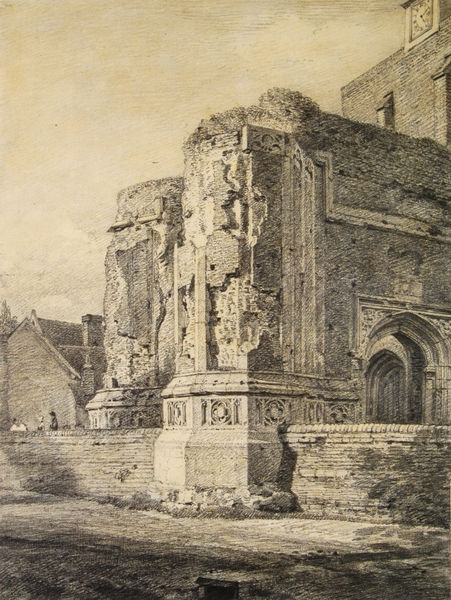
Titel: East Bergholt Church Tower, from the South-East
Künstler: John Constable
Standort: London
Institution: Courtauld Institute Gallery
Schlagwörter: dunkel, feder, himmel, mann, schatten, weiß, wolken, gelb, kirchturm, menschen, ocker, stadt, ausschnitt, fenster, frau, grau, hell, hut, licht, männer, pfeiler, schmuck, schwarz, skizze, strasse, säule, tür, zeichnung, dach, gebäude, gras, haus, schloss, weg, wolke, beige, alt, wand, architektur, mensch, sockel, stein, steine, erde, häuser, kirche, pfad, sonne, boden, england, gotik, renaissance, kamin, schornstein, turm, papier, ansicht, bogen, fassade, dorf, dächer, giebel, mauer, ziegel, grafik, graphik, tag, backstein, platz, rundbogen, romantik, treppen, zerstörung, detail, ornamente, uhr, tor, foto, verfall, eingang, laviert, ruine, burg, torbogen, dom, druck, schwarz-weiss, radierung, stich, bleistift, schachtel, ruinen, pinsel, kathedrale, bleistiftzeichnung, rom, fries, gemäuer, portal, tore, stadttor, kaputt, gesims, bewachsen, portale, risalit, mauern, apsis, romanik, chor, zerstört, stadtmauer, geschosse, zeit, gelblich, sakralbau, verfallen, römisch, turmuhr, zerfall, archivolte, basilika, federzeichnung, sockelgeschoss, spitzgiebel, gemauert, durchsicht, neogotik, doppeltor, tudor, pfarrei, verwildert, verwittert, lavee, kirchenuhr, mauerwek, pportale, kirchtür, mpf, agape, ohne dach